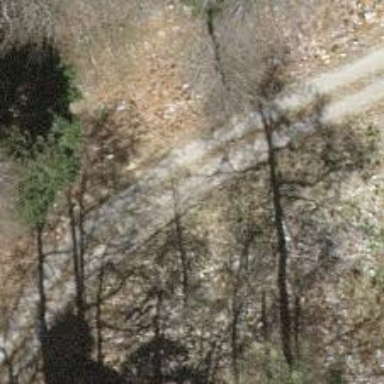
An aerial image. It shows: Dirt track road with grade 5 tracktype.